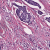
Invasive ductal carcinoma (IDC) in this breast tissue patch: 1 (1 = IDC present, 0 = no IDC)